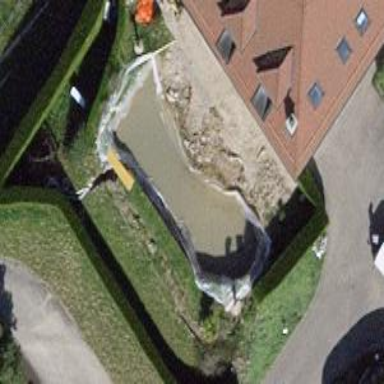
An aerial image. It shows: Swimming pool located in leisure land.